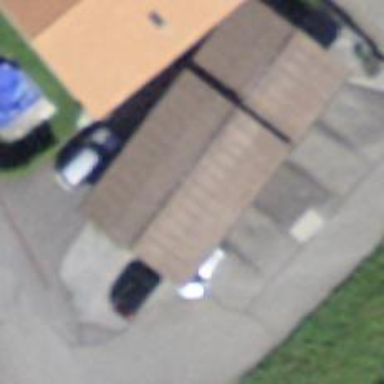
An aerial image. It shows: Garage building.